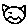
Label: cat